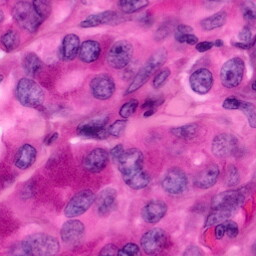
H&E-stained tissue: Pancreatic